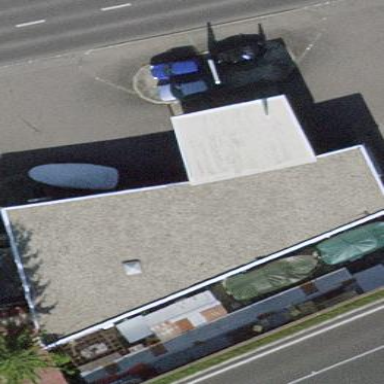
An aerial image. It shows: Garage.